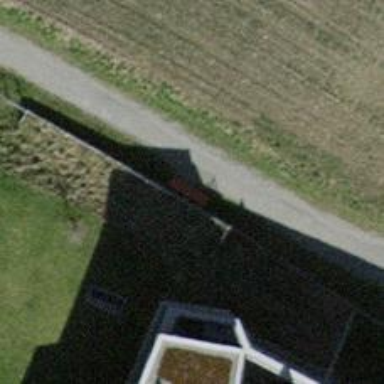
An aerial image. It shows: Red bench.